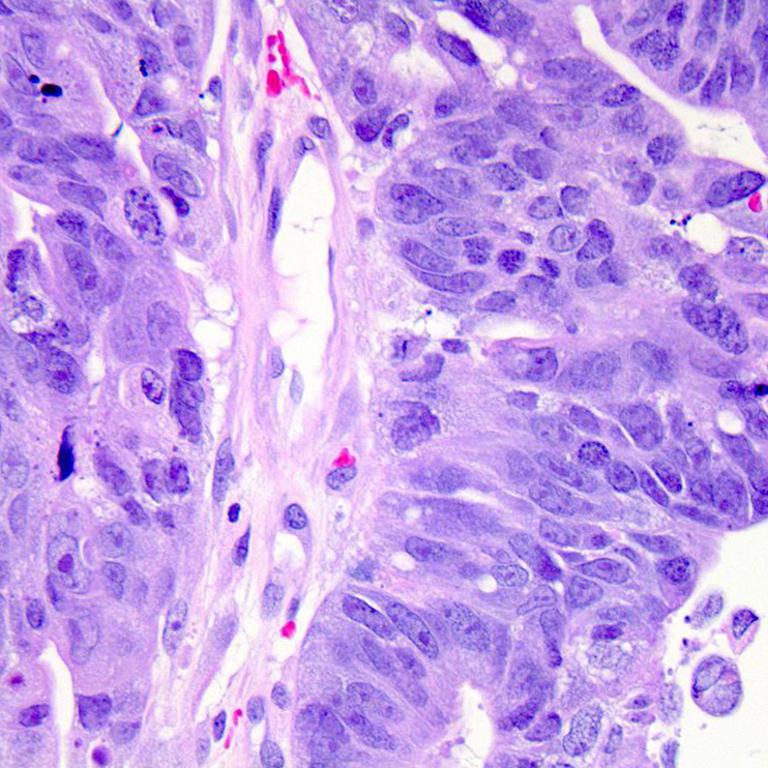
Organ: colon
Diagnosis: adenocarcinomas